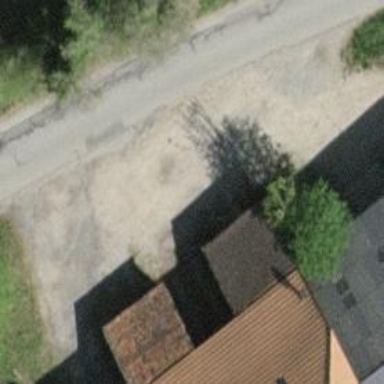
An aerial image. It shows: Unpaved driveway designated as service road.